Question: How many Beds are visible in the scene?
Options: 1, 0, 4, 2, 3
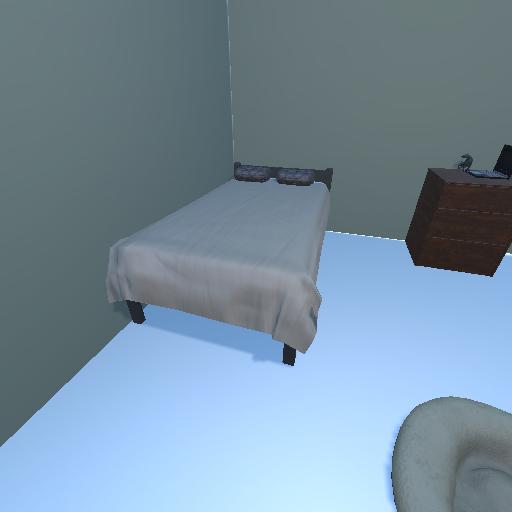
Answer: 1